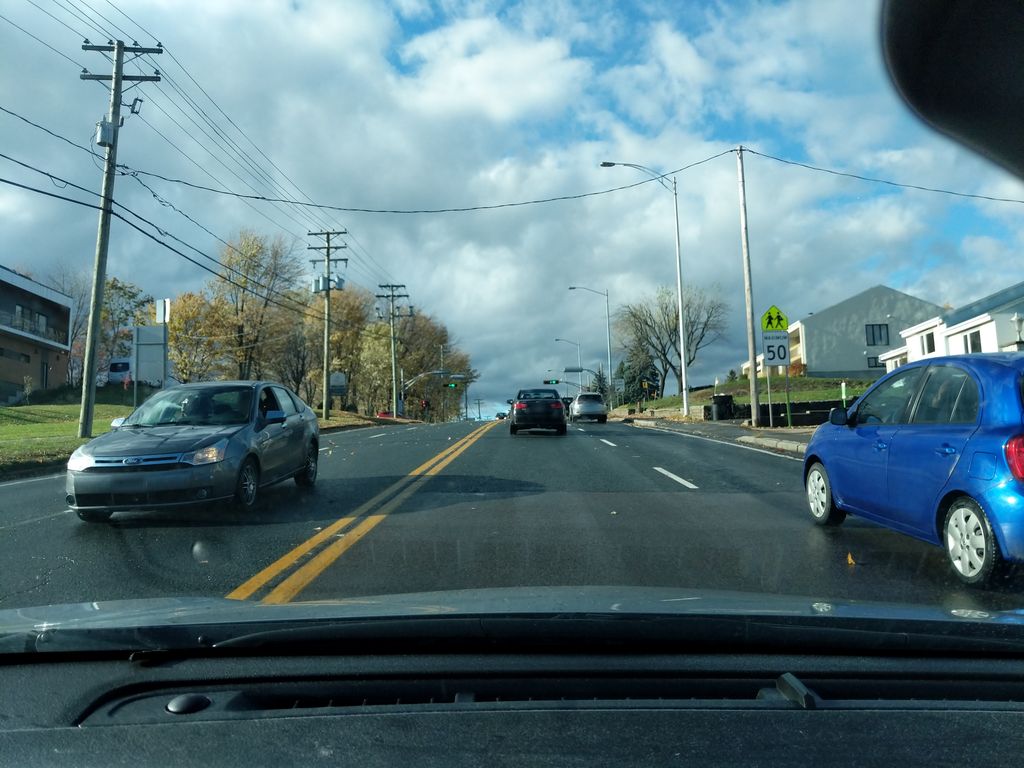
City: quebec_city